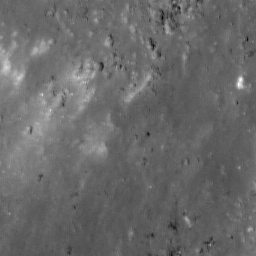
Host type: background_regolith
Lunar coordinates: latitude nan, longitude nan